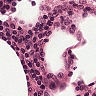
Metastatic tissue present: no